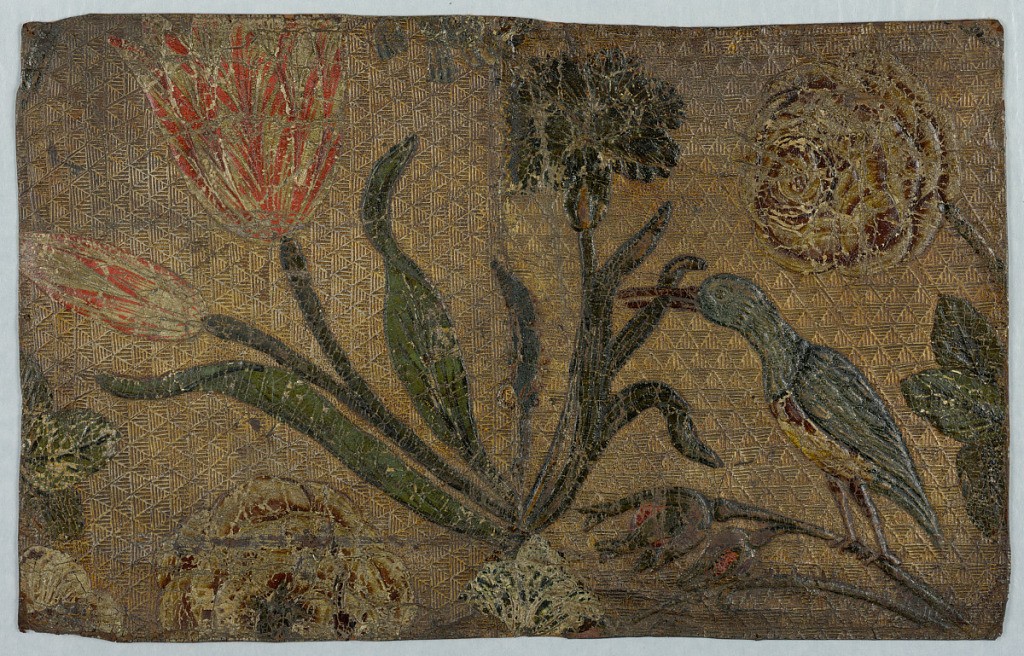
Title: Sidewall
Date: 1700
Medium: leather, stamped, embossed, painted, gilt
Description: Gilded field, diapered, tulips, carnation, roses, with a bird. Red, green, brown.